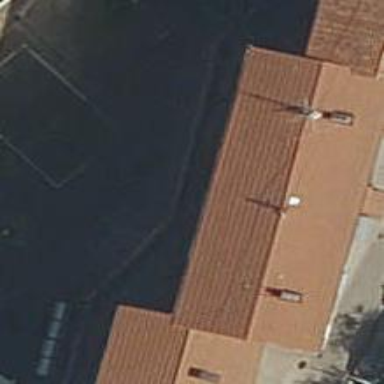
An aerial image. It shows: Hipped-roof building with apartments.